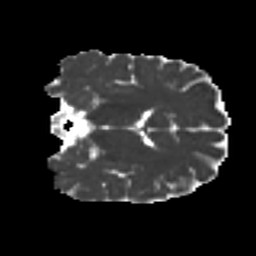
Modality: MD
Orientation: coronal
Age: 30
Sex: male
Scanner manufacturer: ge
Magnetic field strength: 3 T
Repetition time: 7.8 s
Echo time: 0.0609 s